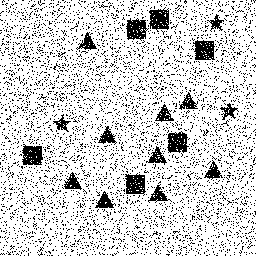
Squares: 6
Triangles: 9
Stars: 3
Total shapes: 18